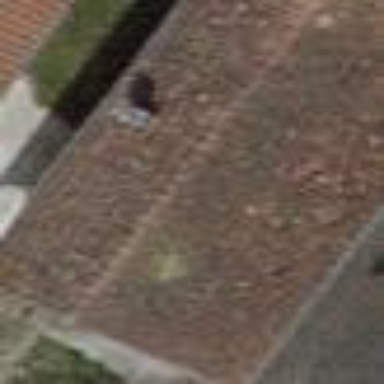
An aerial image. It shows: Shed.